Question: I have this image:

I want to read it to a string using python, which I didn't think would be that hard. I came upon tesseract, and then a wrapper for python scripts using tesseract.
So I started reading images, and it's done great until I tried to read this one. Am i going to have to train it to read that specific font? Any ideas on what that specific font is? Or is there a better ocr engine I could use with python to get this job done.
Edit: Perhaps I could make some sort of vector around the numbers, then redraw them in a larger size? The larger images are the better tesseract ocr seems to read them (no surprise lol).
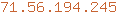
Answer: Just train the engine for the 10 digits and a '.' . That should do it. And make sure you change your image to grayscale before OCRing it.